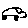
Label: car